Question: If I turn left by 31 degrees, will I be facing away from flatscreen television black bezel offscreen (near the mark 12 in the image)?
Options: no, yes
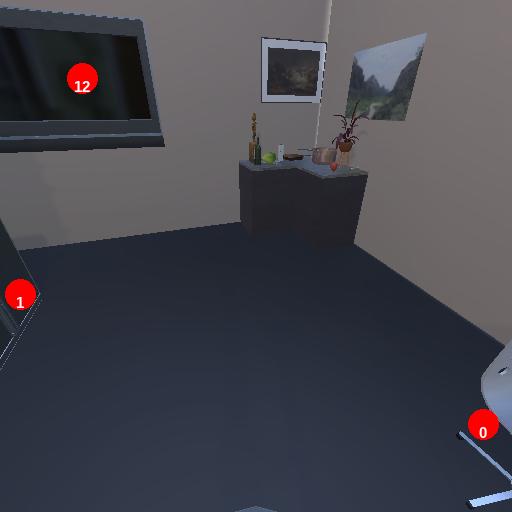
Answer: no